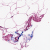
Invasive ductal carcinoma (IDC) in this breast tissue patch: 0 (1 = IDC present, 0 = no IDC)